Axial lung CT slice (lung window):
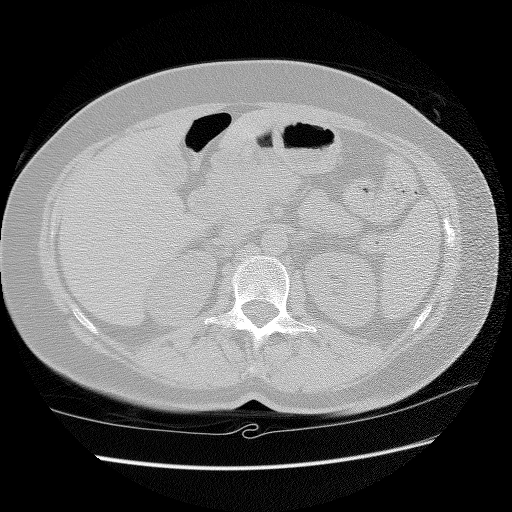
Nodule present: no